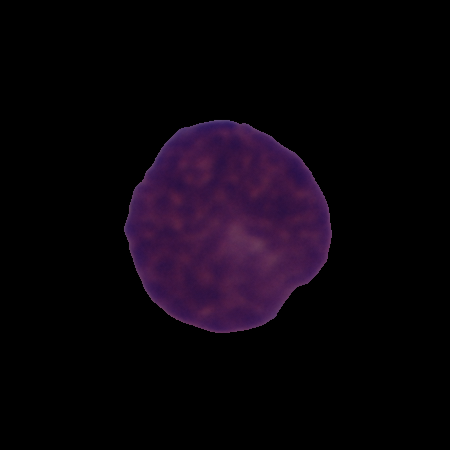
Label: cancer